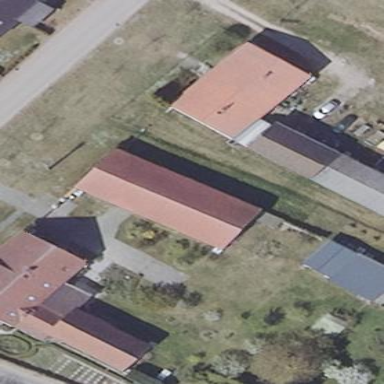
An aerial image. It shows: Building with gabled roof oriented along its length.